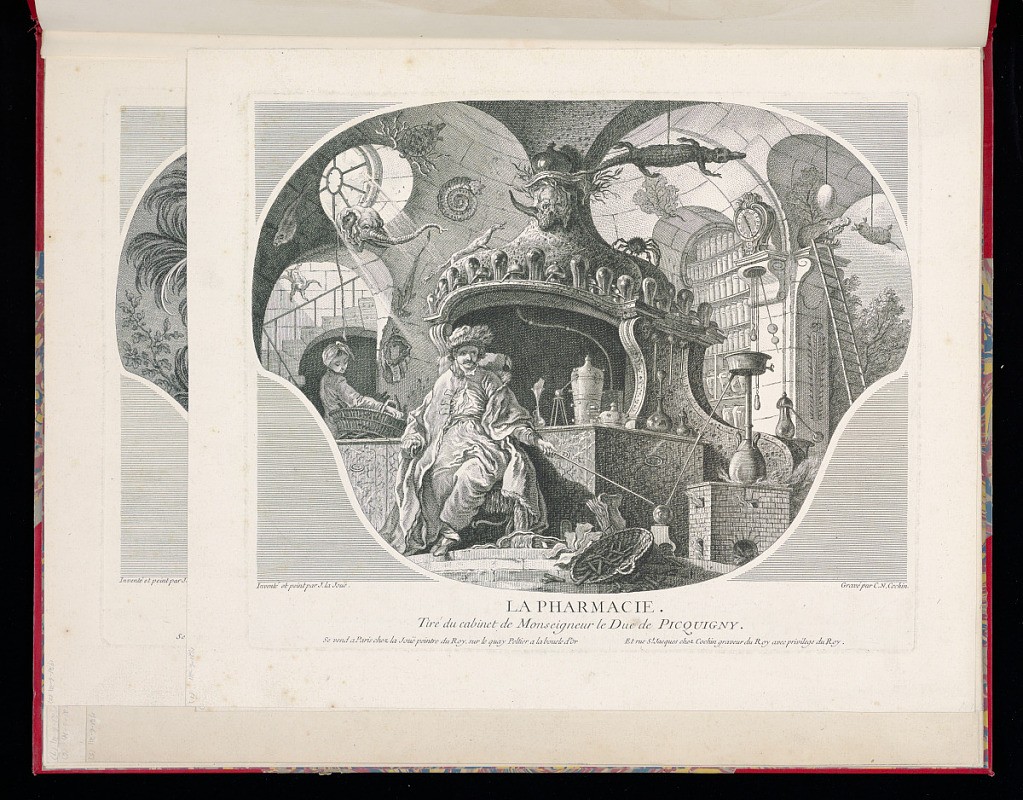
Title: LA PHARMACIE
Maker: Jacques de Lajoüe, French, 1687–1761
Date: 1738
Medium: etching and engraving on paper
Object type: Bound print
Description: Print after an overdoor painting of an allegory of chemistry or pharmacology, depicting the fantastical interior of a chemist's study or laboratory in a round room with arches, windows, bookcases, and stairs, with a large stove with a chimney in the middle. A landscape with trees is visible to the right. A man sits in front of the stove, a woman with a basket stands behind him to the left. The room is filled with vials, beakers, and other apparatus and tools. Animals hang from the ceiling, including an elephant's head, a turtle, spider, and an alligator or crocodile, along with shells, coral, and other natural specimens. The title is lettered below and the plate is signed.